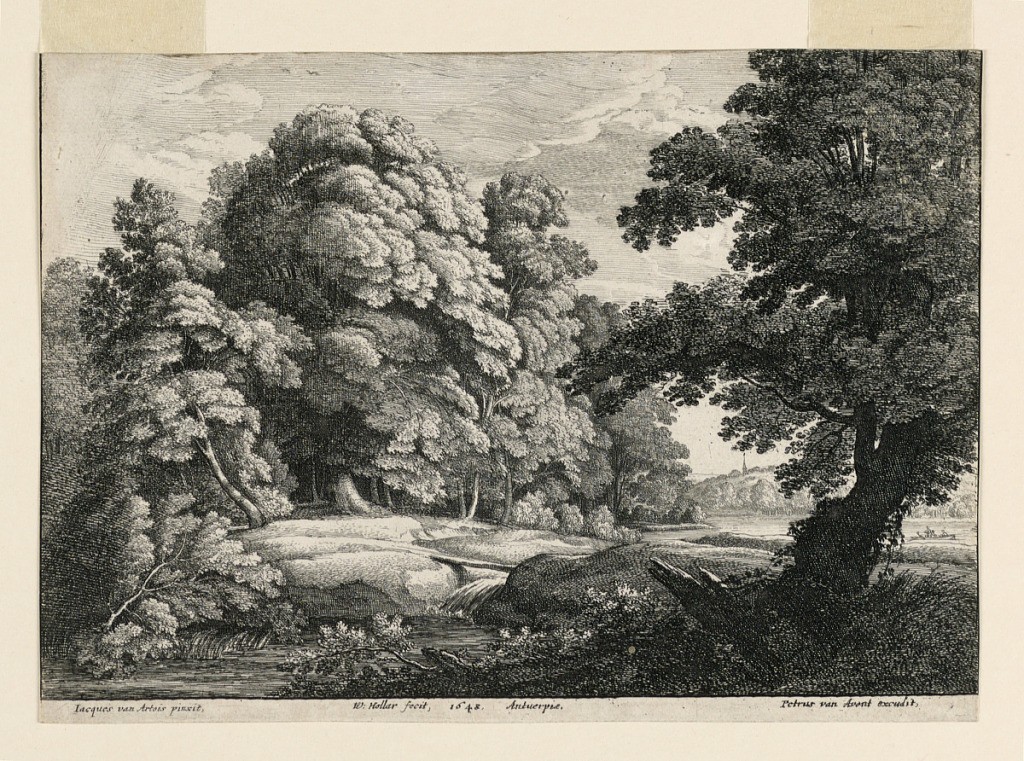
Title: Landscape with a Waterfall
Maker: Wenceslaus Hollar, Bohemian (active England),1607–1677
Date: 1648
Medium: Etching on paper
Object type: Print
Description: In a wooded landscape, a plank bridge spans a low waterfall. In the right foreground, a large tree, beyond which is a church steeple and figures in a rowboat.